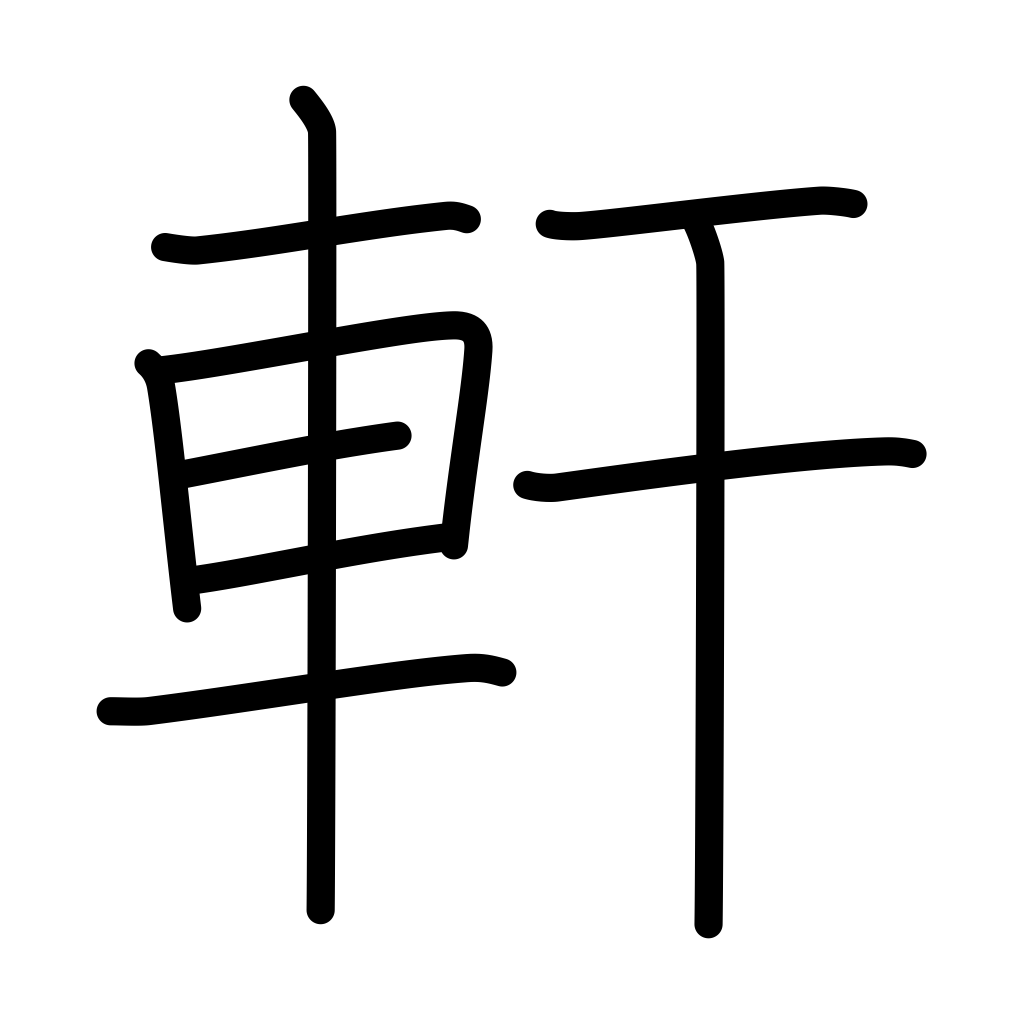
Meaning: flats, counter for houses, eaves